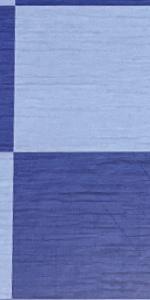
Label: Empty